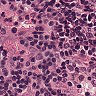
Metastatic tissue present: no